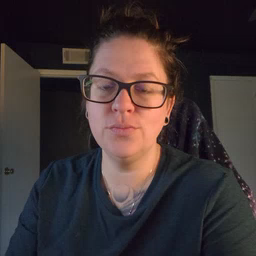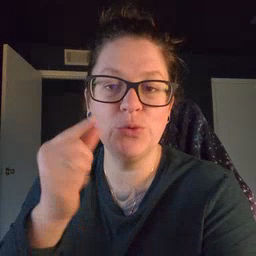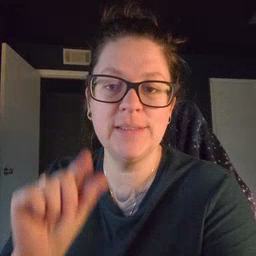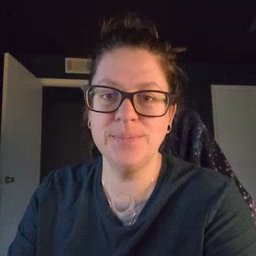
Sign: green